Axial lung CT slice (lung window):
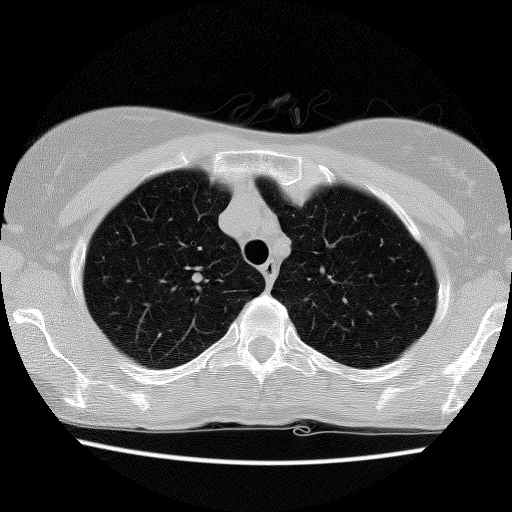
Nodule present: yes
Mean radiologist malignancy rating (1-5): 2.5